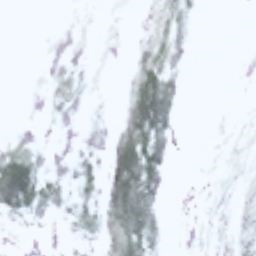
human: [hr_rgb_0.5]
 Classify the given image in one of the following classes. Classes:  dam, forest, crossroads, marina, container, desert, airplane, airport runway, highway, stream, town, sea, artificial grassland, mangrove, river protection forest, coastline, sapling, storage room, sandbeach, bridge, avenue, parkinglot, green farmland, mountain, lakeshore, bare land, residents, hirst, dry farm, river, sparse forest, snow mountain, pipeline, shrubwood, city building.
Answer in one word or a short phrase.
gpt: snow mountain